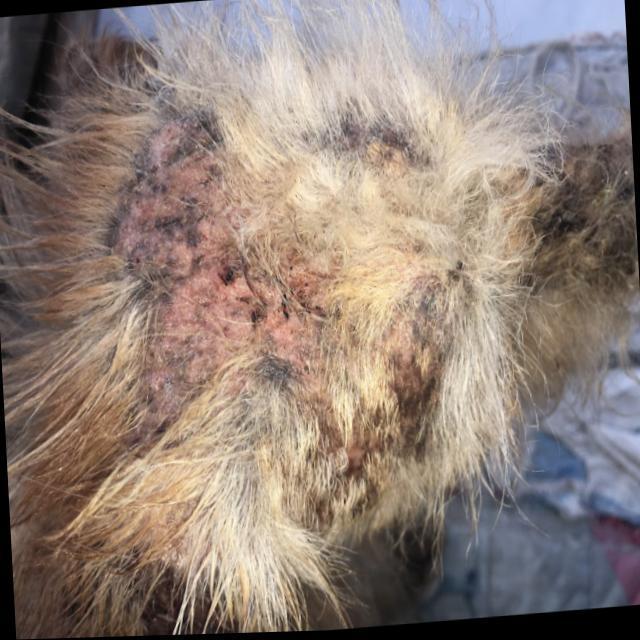
Canine demodicosis (Demodex mange) — caused by Demodex canis mites. Presents with alopecia, follicular papules, pustules, and comedones. Often localized on face and forelimbs.